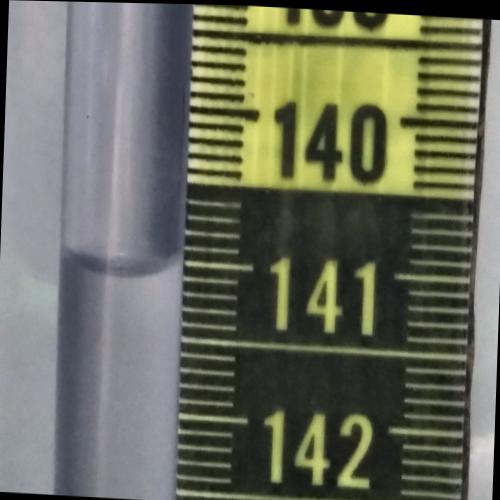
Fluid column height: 141.0 cm